You are looking at the wavelet scalogram of a bearing's acceleration signal. Diagnose the bearing from this image, choosing from: normal, inner_race, outer_race, ball.
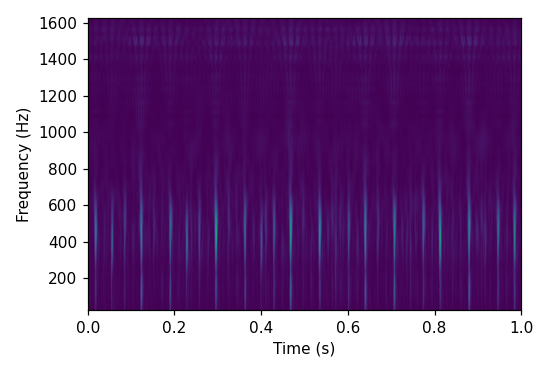
Answer: outer_race